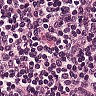
Metastatic tissue present: no